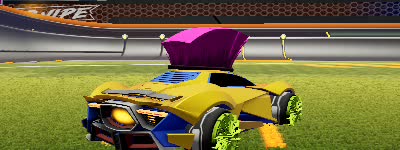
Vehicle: werewolf